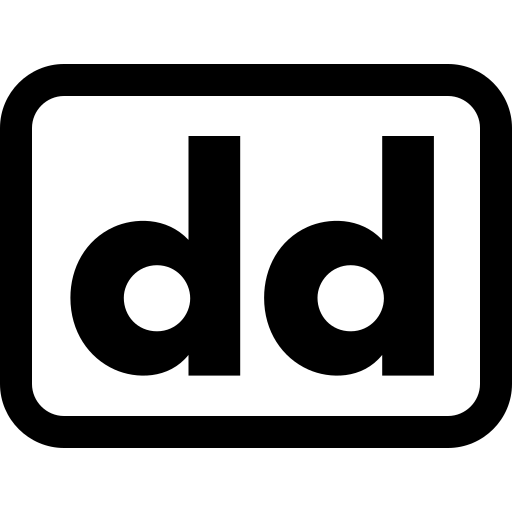
Tags: icon, FontAwesome, fa-icon, brand, deploydog